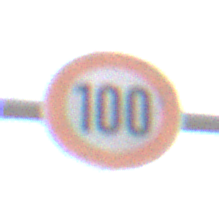
Verkehrszeichen: Geschwindigkeit100
Umgebung: Outdoor, Nature
Tageszeit: MorningAfternoon
Wetter: Clear
Licht: Natural
Jahreszeit: Winter
Kontrast: HighContrast